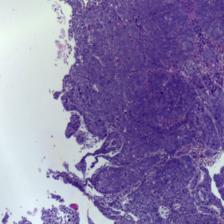
Diagnosis: OSCC